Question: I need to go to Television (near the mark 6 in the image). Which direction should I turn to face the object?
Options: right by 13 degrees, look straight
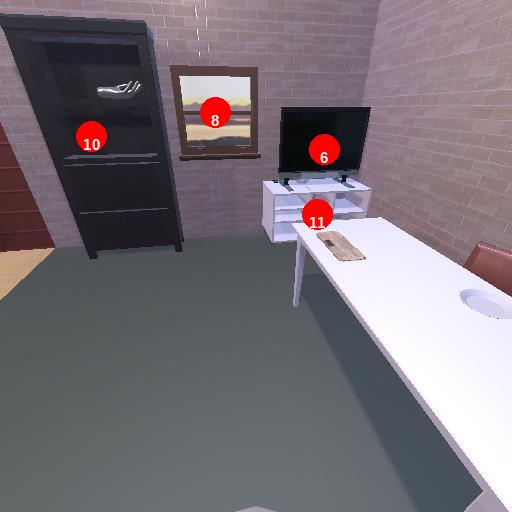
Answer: right by 13 degrees